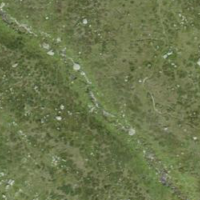
EUNIS habitat code: 26
Species observed at this site:
Vaccinium myrtillus